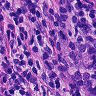
Metastatic tissue present: yes